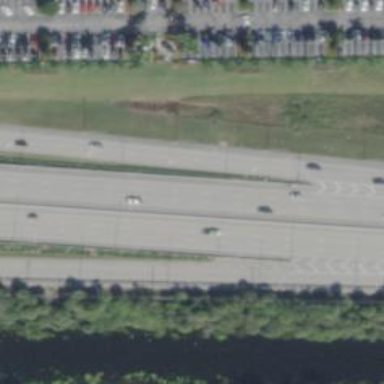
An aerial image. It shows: Trunk link highway.